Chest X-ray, PA view. Patient: 47 years old, sex F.
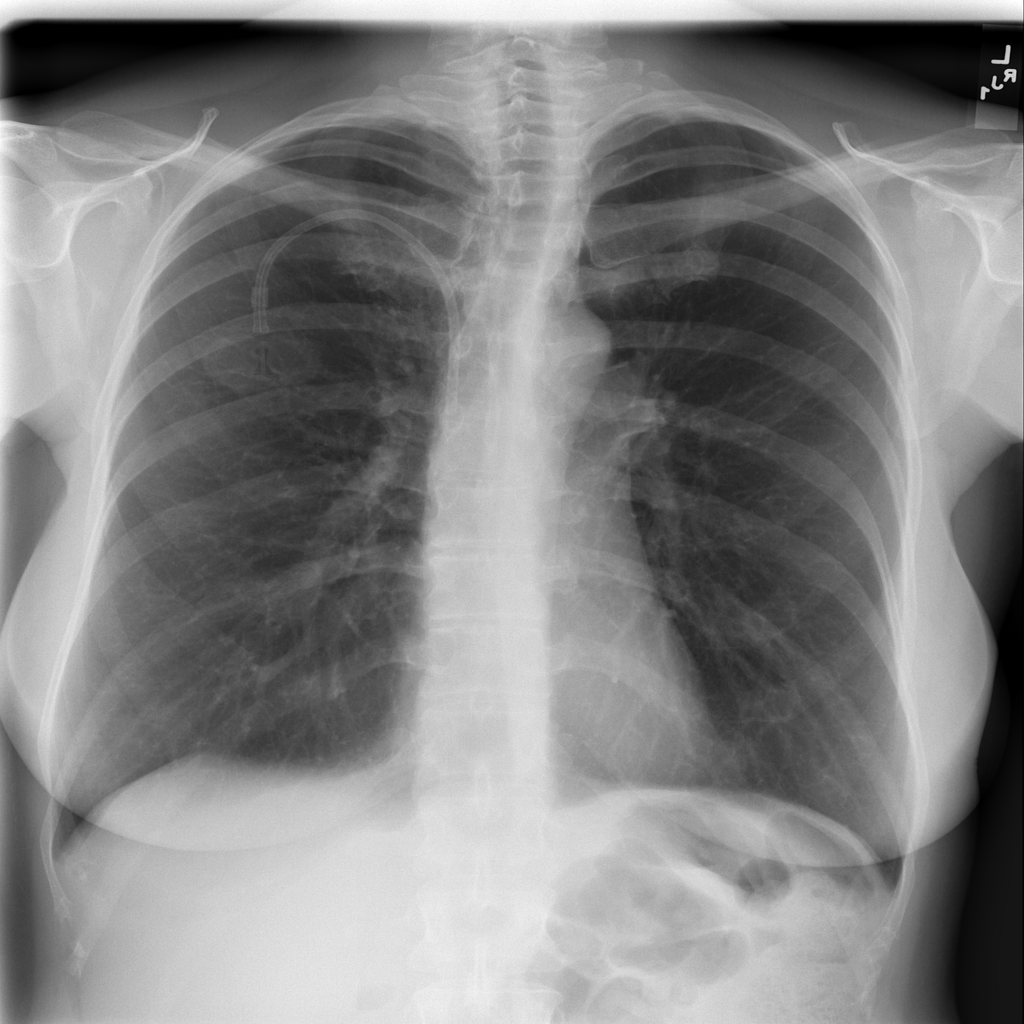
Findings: No Finding